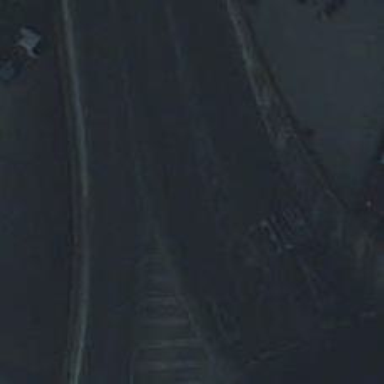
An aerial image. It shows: Tertiary road on asphalt surface crossing bridge. No stopping condition is indicated for parking on both sides of the road.